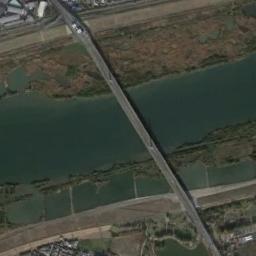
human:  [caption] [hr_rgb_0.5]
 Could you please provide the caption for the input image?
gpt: There is a bridge over the water and grass between the farmlands .

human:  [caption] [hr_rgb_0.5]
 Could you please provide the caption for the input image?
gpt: It was a two-way bridge, And the water in the river was black .

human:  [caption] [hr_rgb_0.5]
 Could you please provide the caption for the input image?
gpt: A bridge built on a dark green river and the flood bed of the river and some buildings on one side of the river .

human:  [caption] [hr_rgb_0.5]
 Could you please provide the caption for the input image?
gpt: A bridge connects the land on both sides of the slender river, And the river is lined with long green banks .

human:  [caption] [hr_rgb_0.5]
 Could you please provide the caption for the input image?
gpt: Many trees are around the bridge .